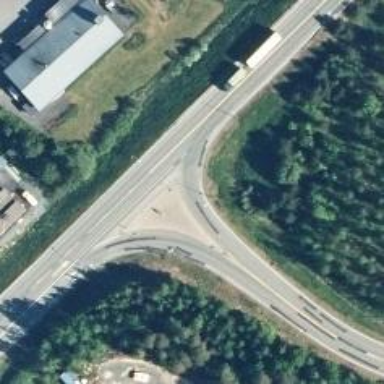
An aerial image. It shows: Trunk link highway.